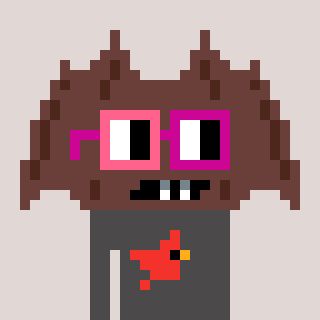
a pixel art character with square pink and red glasses, a bat-shaped head and a grayscale-colored body on a warm background